Field crop: maize
Growth stage: 2
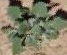
Species: chenopodium